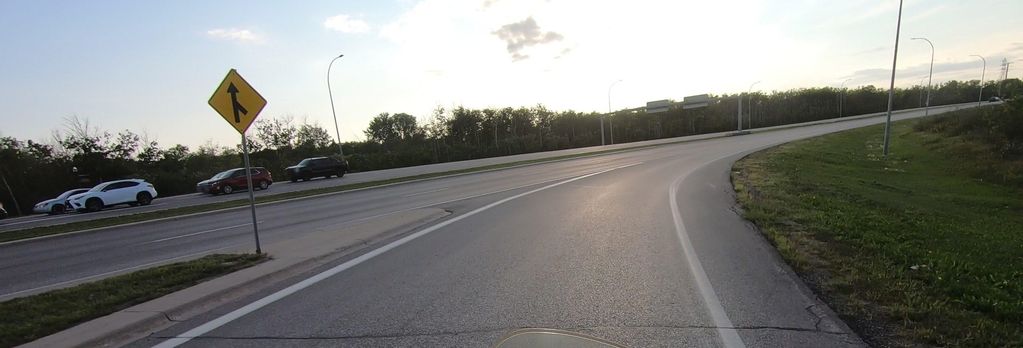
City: winnipeg